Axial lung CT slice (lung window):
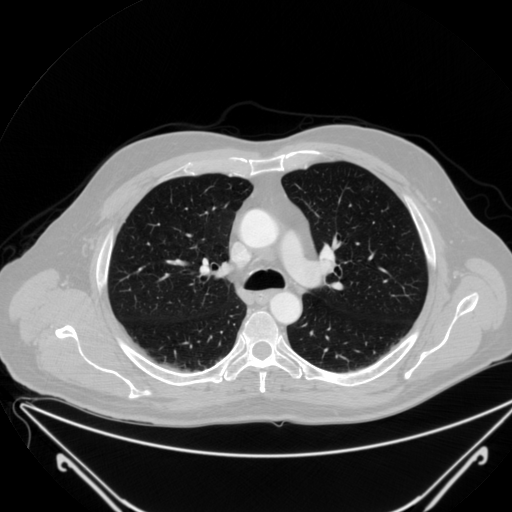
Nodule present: no